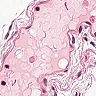
Metastatic tissue present: no